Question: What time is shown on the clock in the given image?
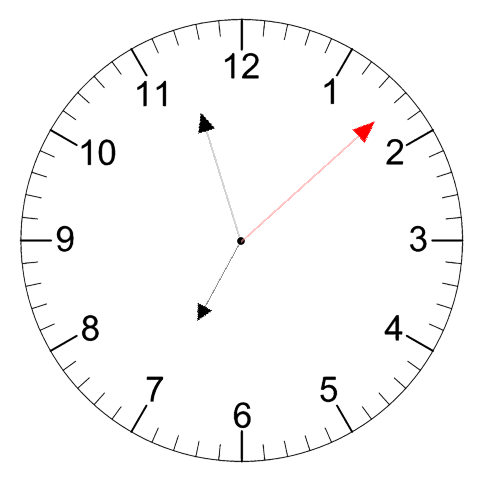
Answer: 06:57:08